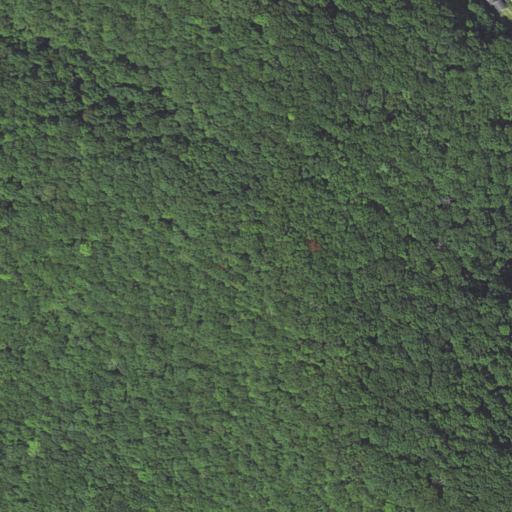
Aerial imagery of mountain in North Carolina named Canedy Mountain containing deciduous forest, mixed forest, and open development